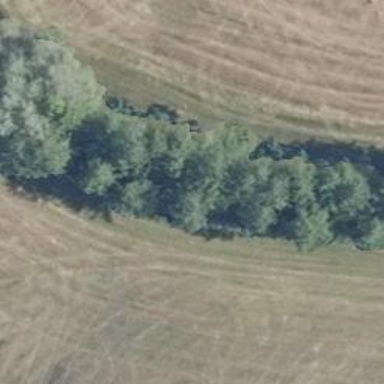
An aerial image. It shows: Row of trees in natural setting.